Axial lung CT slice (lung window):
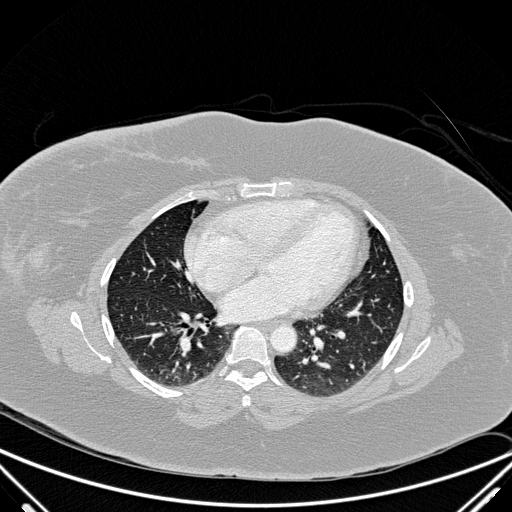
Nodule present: no